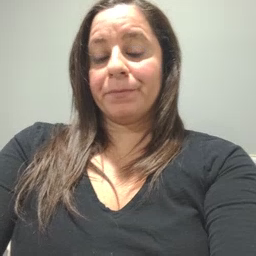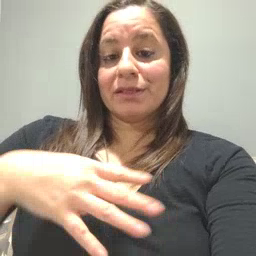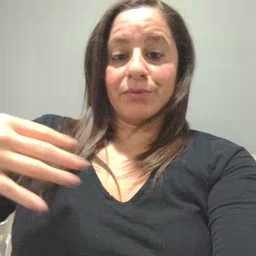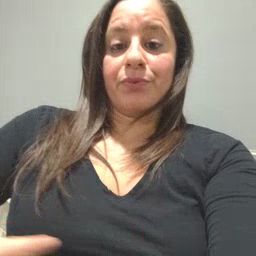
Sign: zebra